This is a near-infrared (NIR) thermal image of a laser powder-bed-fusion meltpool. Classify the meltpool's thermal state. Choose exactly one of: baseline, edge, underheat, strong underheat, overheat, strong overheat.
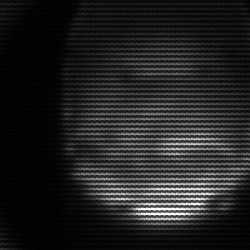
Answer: edge